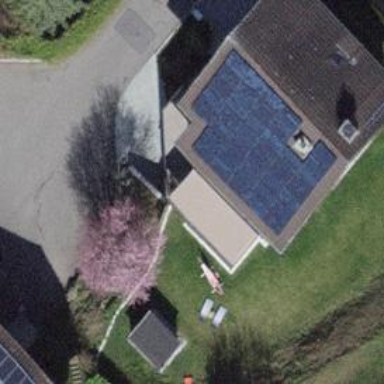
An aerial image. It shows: Solar photovoltaic panel generator.